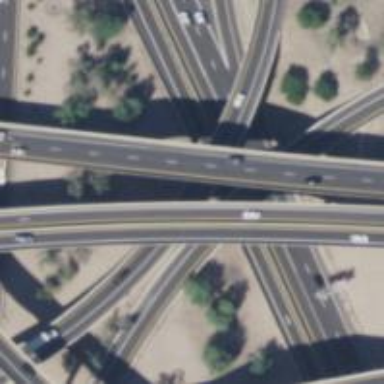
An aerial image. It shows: Motorway link bridge.